Question: I'm working on procedurally generating patches of dirt using randomized fractals for a video game. I've already generated a height map using the midpoint displacement algorithm and saved it to a texture. I have some ideas for how to turn that into a texture of normals, but some feedback would be much appreciated.
My height texture is currently a 257 x 257 gray-scale image (height values are scaled for visibility purposes):

My thinking is that each pixel of the image represents a lattice coordinate in a 256 x 256 grid (hence, why there are 257 x 257 heights). That would mean that the normal at coordinate (i, j) is determined by the heights at (i, j), (i, j + 1), (i + 1, j), and (i + 1, j + 1) (call those A, B, C, and D, respectively).
So given the 3D coordinates of A, B, C, and D, would it make sense to:
1. split the four into two triangles: ABC and BCD
2. calculate the normals of those two faces via cross product
3. split into two triangles: ACD and ABD
4. calculate the normals of those two faces
5. average the four normals
...or is there a much easier method that I'm missing?
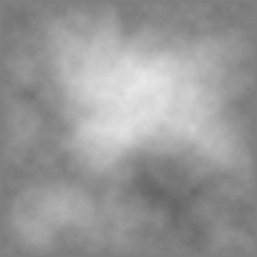
Answer: Example GLSL code from my water surface rendering shader:
'''
#version 130
uniform sampler2D unit_wave
noperspective in vec2 tex_coord;
const vec2 size = vec2(2.0,0.0);
const ivec3 off = ivec3(-1,0,1);
vec4 wave = texture(unit_wave, tex_coord);
float s11 = wave.x;
float s01 = textureOffset(unit_wave, tex_coord, off.xy).x;
float s21 = textureOffset(unit_wave, tex_coord, off.zy).x;
float s10 = textureOffset(unit_wave, tex_coord, off.yx).x;
float s12 = textureOffset(unit_wave, tex_coord, off.yz).x;
vec3 va = normalize(vec3(size.xy,s21-s01));
vec3 vb = normalize(vec3(size.yx,s12-s10));
vec4 bump = vec4( cross(va,vb), s11 );
'''
The result is a bump vector: xyz=normal, a=height